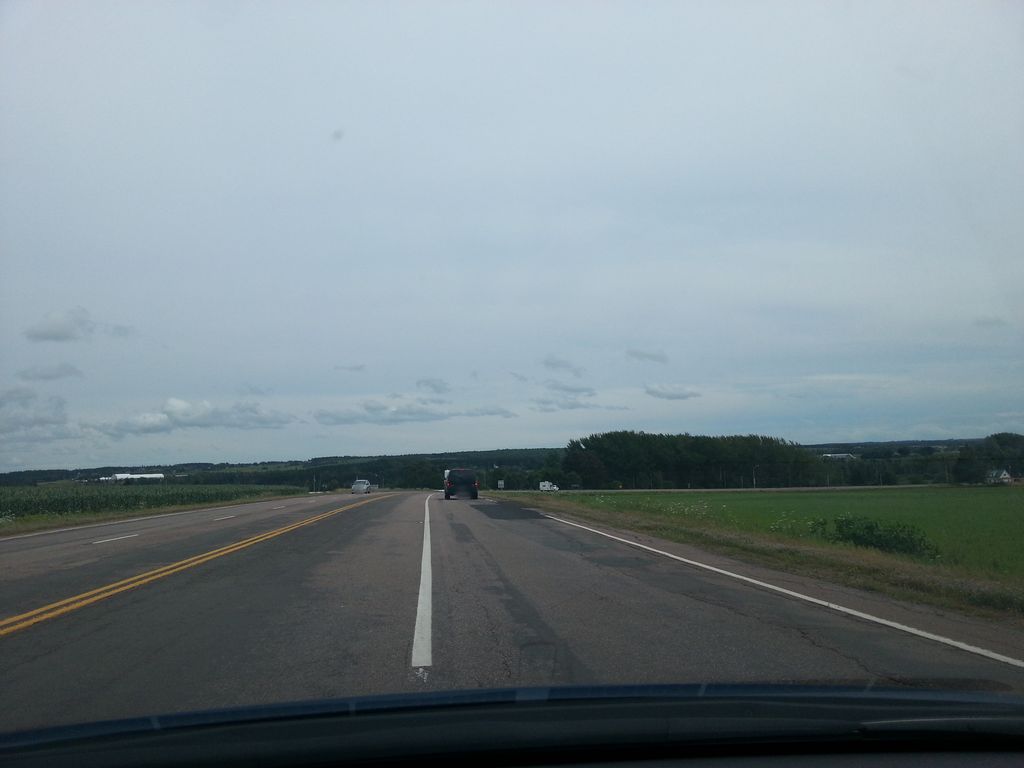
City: charlottetown